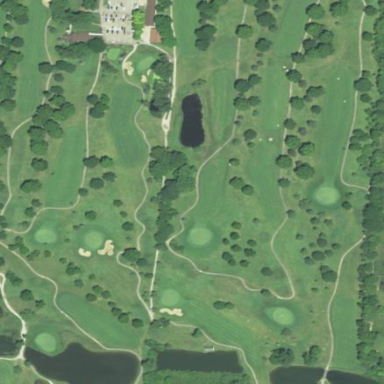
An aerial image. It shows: Golf course.